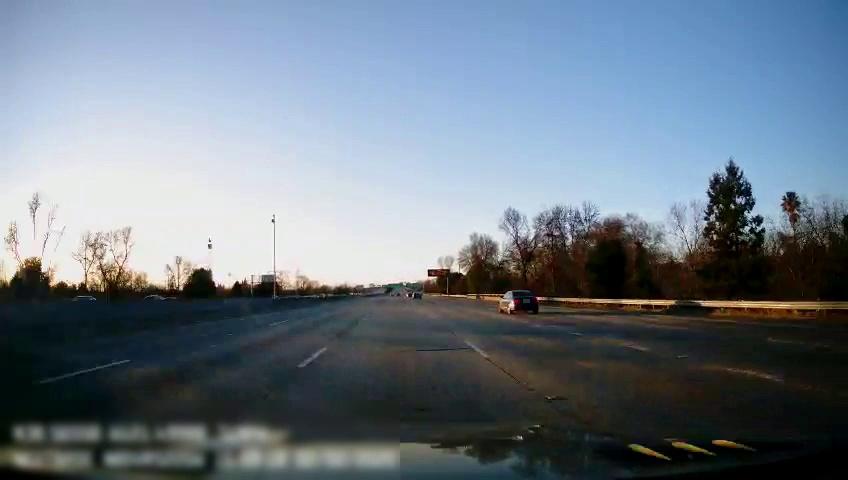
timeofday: Day
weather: Sunny
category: Drivable Space
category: Vehicles | Car
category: Vehicles | Car
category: Vehicles | Car
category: Lanes | Current Lane
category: Lanes | Current Lane
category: Lanes | Alternate Lane
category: Lanes | Alternate Lane
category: Lanes | Alternate Lane
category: Lanes | Alternate Lane